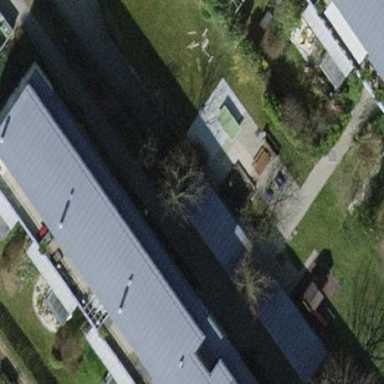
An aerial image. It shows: Shed.